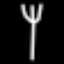
Label: fork